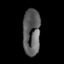
Tissue: skin
Cell type: Others
Senescence score: 0.7146
Nuclear area (px): 775
Mean DAPI intensity: 94.564